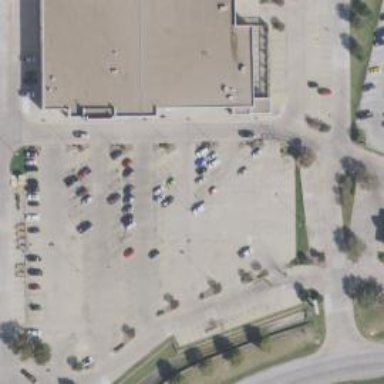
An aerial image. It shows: Parking space is available.